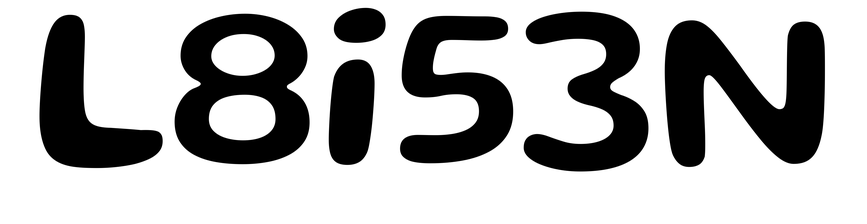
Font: Gluten_Medium